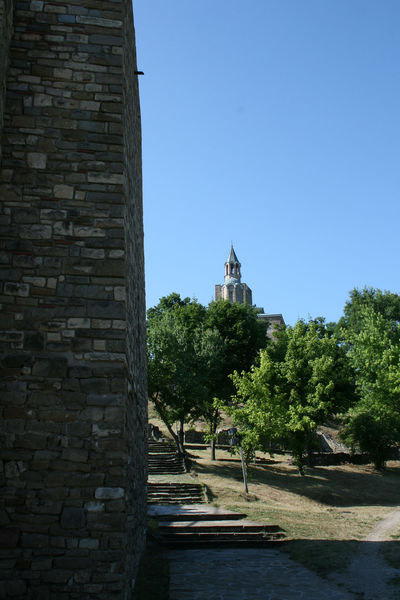
Titel: Patriarchenkirche von Zarawe/ Veliko Tarnovo
Standort: Veliko Tarnovo (EU - Bulgarien)
Schlagwörter: baum, blau, blätter, himmel, schatten, bäume, grün, kirchturm, stadt, braun, laterne, licht, gebäude, gras, haus, park, rasen, weg, wand, architektur, spitze, steine, ast, hügel, stamm, weite, kirche, pfad, sonne, turm, sommer, süden, trocken, mauer, ziegel, tag, steinmauer, treppe, stufen, foto, fotografie, außen, durchblick, kloster, dom, mauerwerk, kathedrale, spitzdach, feldstein, tirm